Question:
I receive this error on console Uncaught TypeError: Cannot read property 'querySelectorAll' of undefined ionic.bundle.js:2800 when i go from other view using ionic, but I don't know that is means, and how to solve it
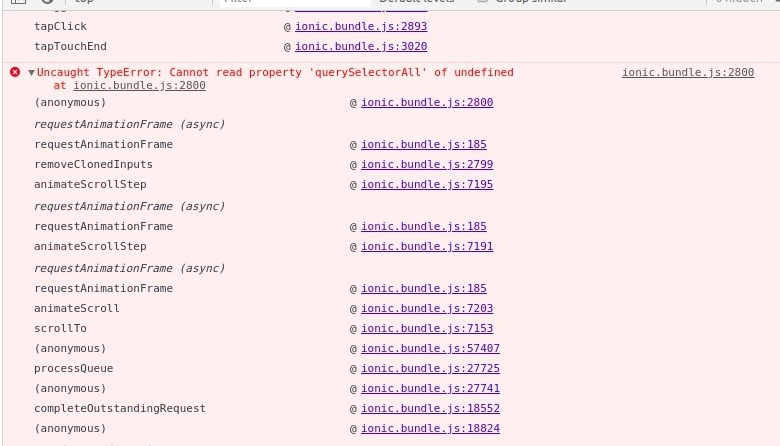
Answer: Disclaimer: I do not have much experience with ionic, this is based upon my experience with general JavaScript.
What your error likely comes from is that a specific element that the code relies on, which can't be found when you switch views. I gathered this from <URL>. It is frequently used as 'document.querySelectorAll' to get any element on the page that matches the query.
From what you're given us, it appears that your code(or the library internally) is trying to use 'querySelectorAll' on an element in a specific view every time the view changes, regardless of whether it's the view that contains the element or not. This inevitably resulting in the specific element being 'undefined', and hence not having the 'querySelectorAll' property. Here's some mock code that'd result in roughly the same problem as you have.
'''
# This would be run every time the view changes.
let myElement = document.querySelectorAll('#element-in-different-view');
myElement === undefined; // true
myElement.querySelectorAll('#foo');
// undefined is not an Element, and as such doesn't have the property 'querySelectorAll'
'''
> As a community, we can provide you with more specific answers if you include the full traceback you get and a <URL>.